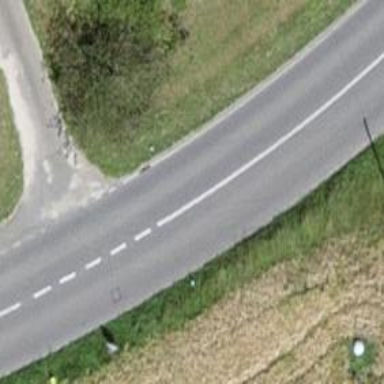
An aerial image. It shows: Asphalt road classified as tertiary.